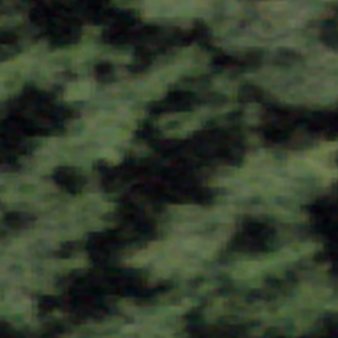
Label: other